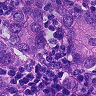
Metastatic tissue present: yes